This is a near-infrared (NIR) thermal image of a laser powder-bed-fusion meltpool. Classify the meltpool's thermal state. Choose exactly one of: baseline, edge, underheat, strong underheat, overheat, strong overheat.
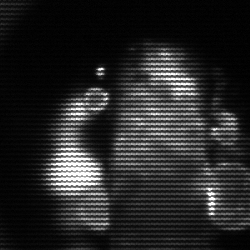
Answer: strong underheat